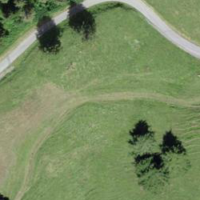
EUNIS habitat code: 23
Species observed at this site:
Orchis mascula